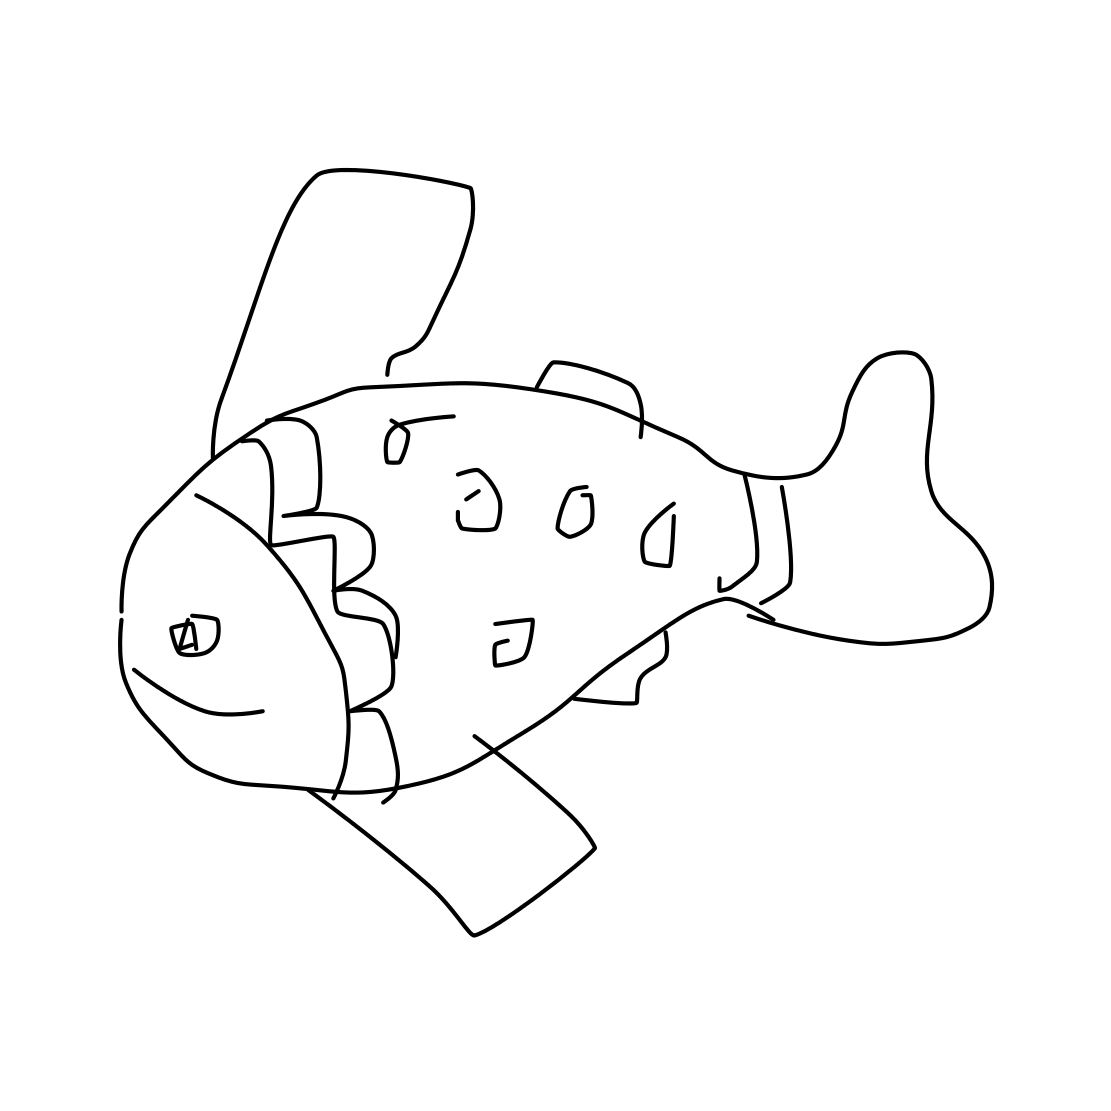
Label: fish